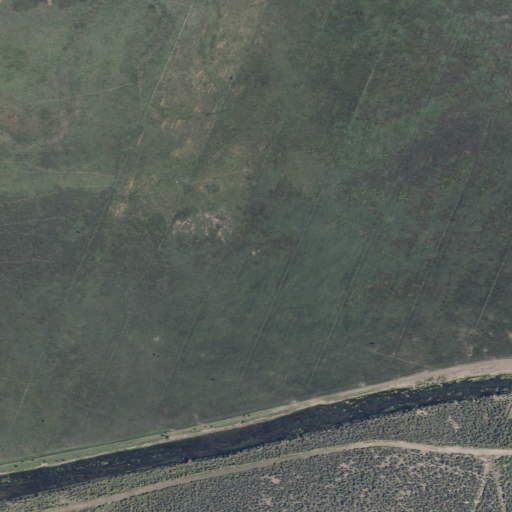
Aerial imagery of plain(s) in Utah named Steens Meadow containing shrub, pasture, grassland, open water, and low intensity development